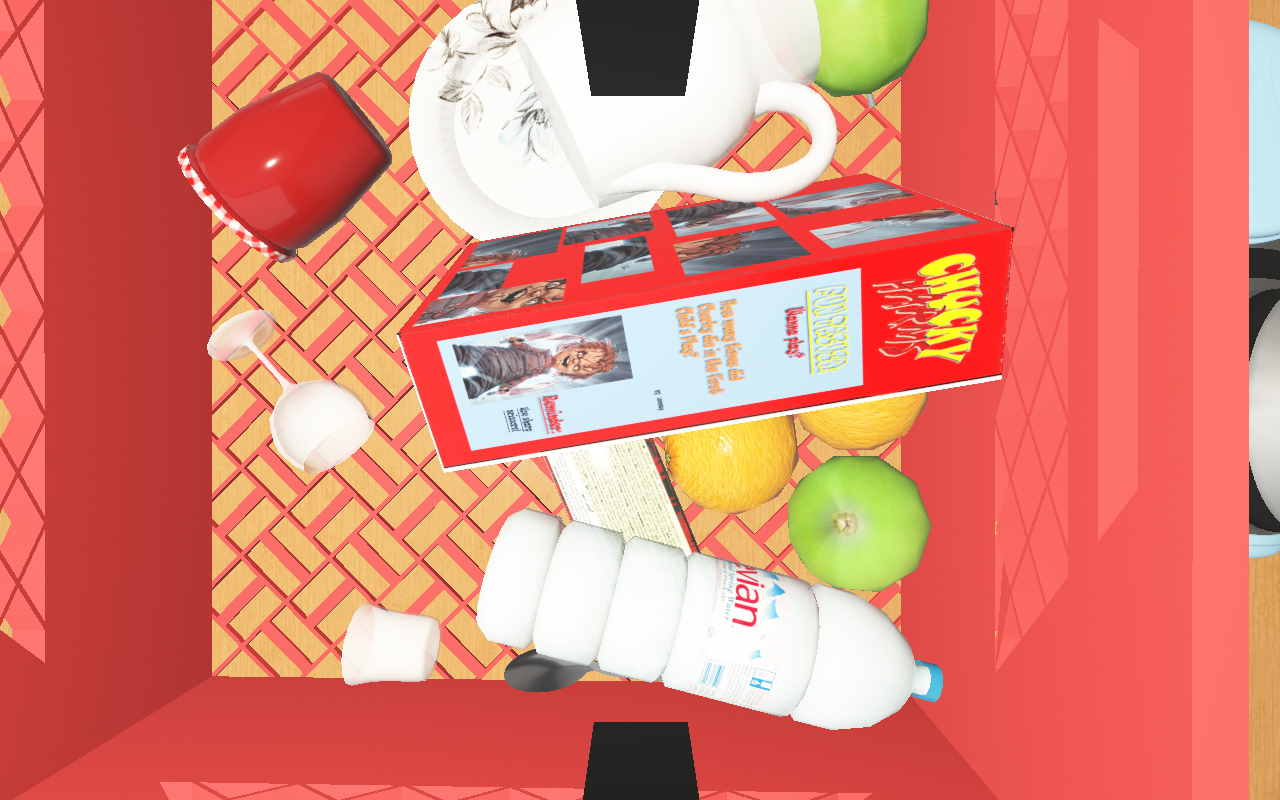
Objects in the scene:
carafe
water bottle
apple
apple
orange
orange
plate
cereal box
biscuit box